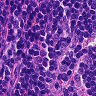
Metastatic tissue present: no